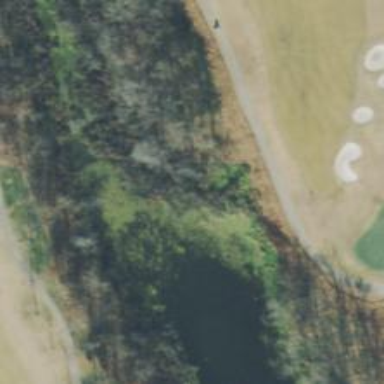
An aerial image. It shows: Water hazard on golf course. The hazard is natural water feature.